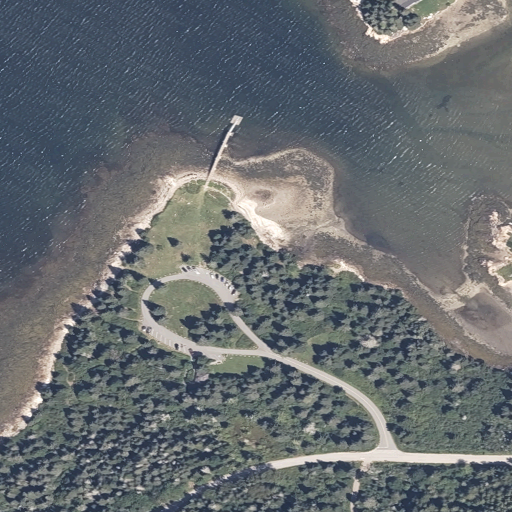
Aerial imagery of cape in Maine named Frazer Point containing open water, herbaceous wetlands, evergreen forest, low intensity development, open development, mixed forest, high intensity development, barren land, deciduous forest, woody wetlands, and medium intensity development